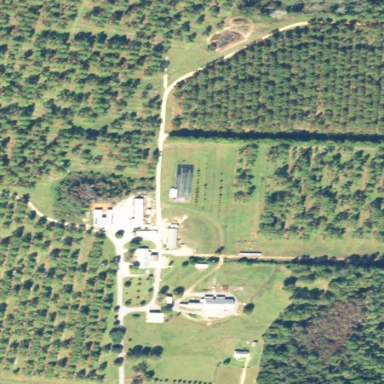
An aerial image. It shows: Plant nursery with trees.